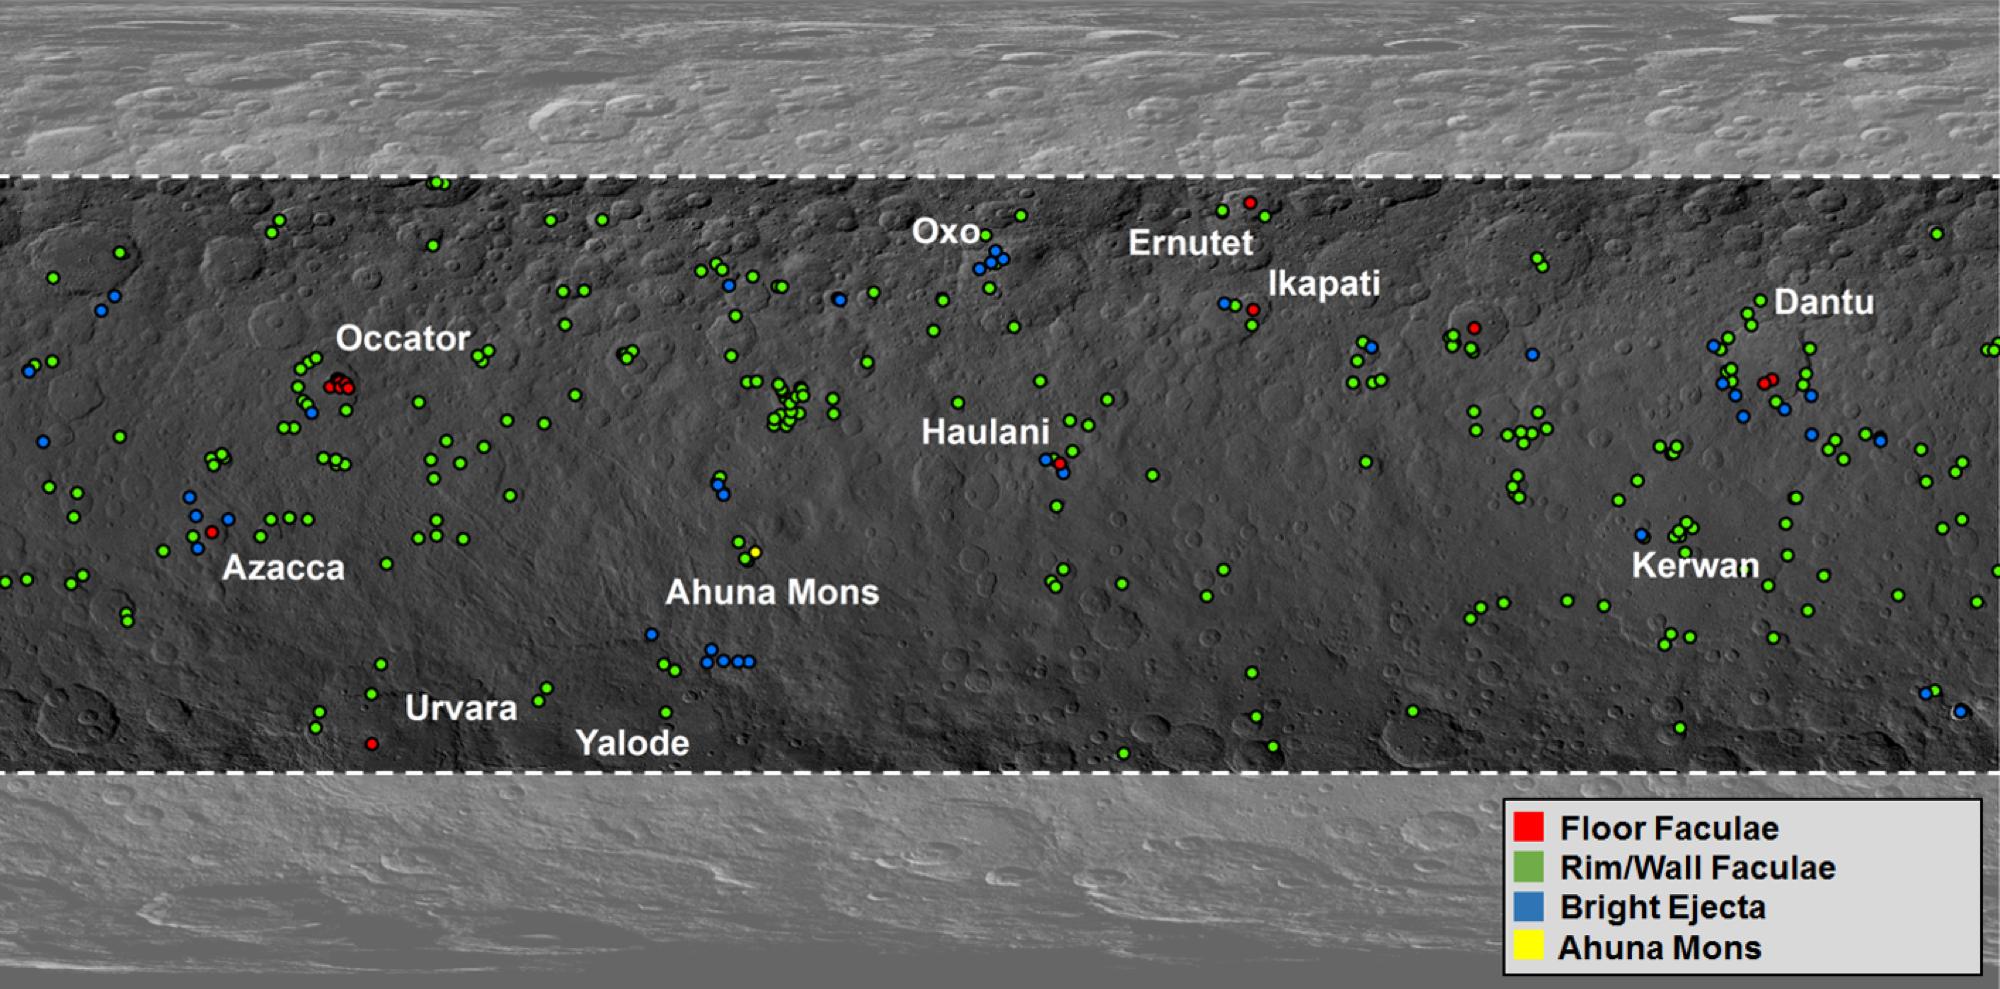
Map of Ceres' Bright Spots Dawn, Ceres, dwarf planet